Field crop: tomato
Growth stage: 1
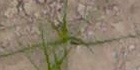
Species: cyperus